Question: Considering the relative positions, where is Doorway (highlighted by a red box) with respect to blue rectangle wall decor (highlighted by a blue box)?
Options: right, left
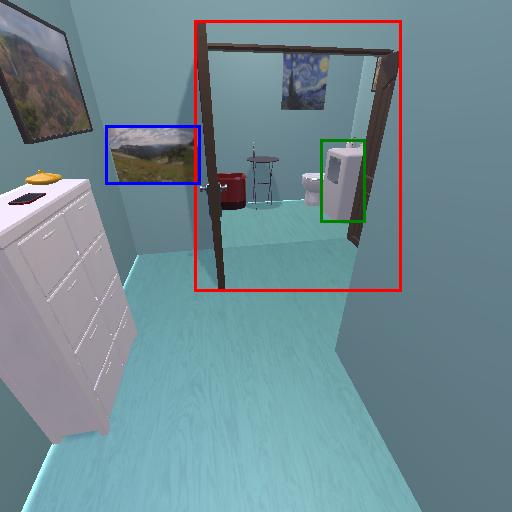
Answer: right